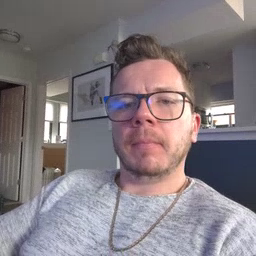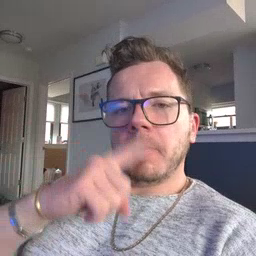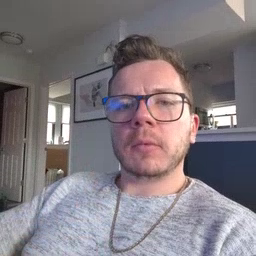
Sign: mouse